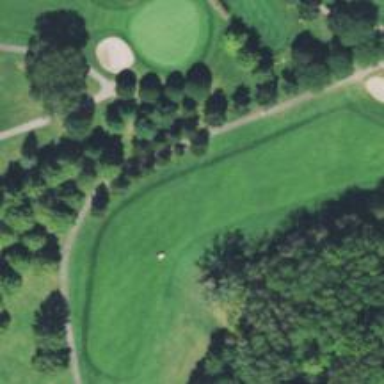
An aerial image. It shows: Golf hole.